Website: macys
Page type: cart
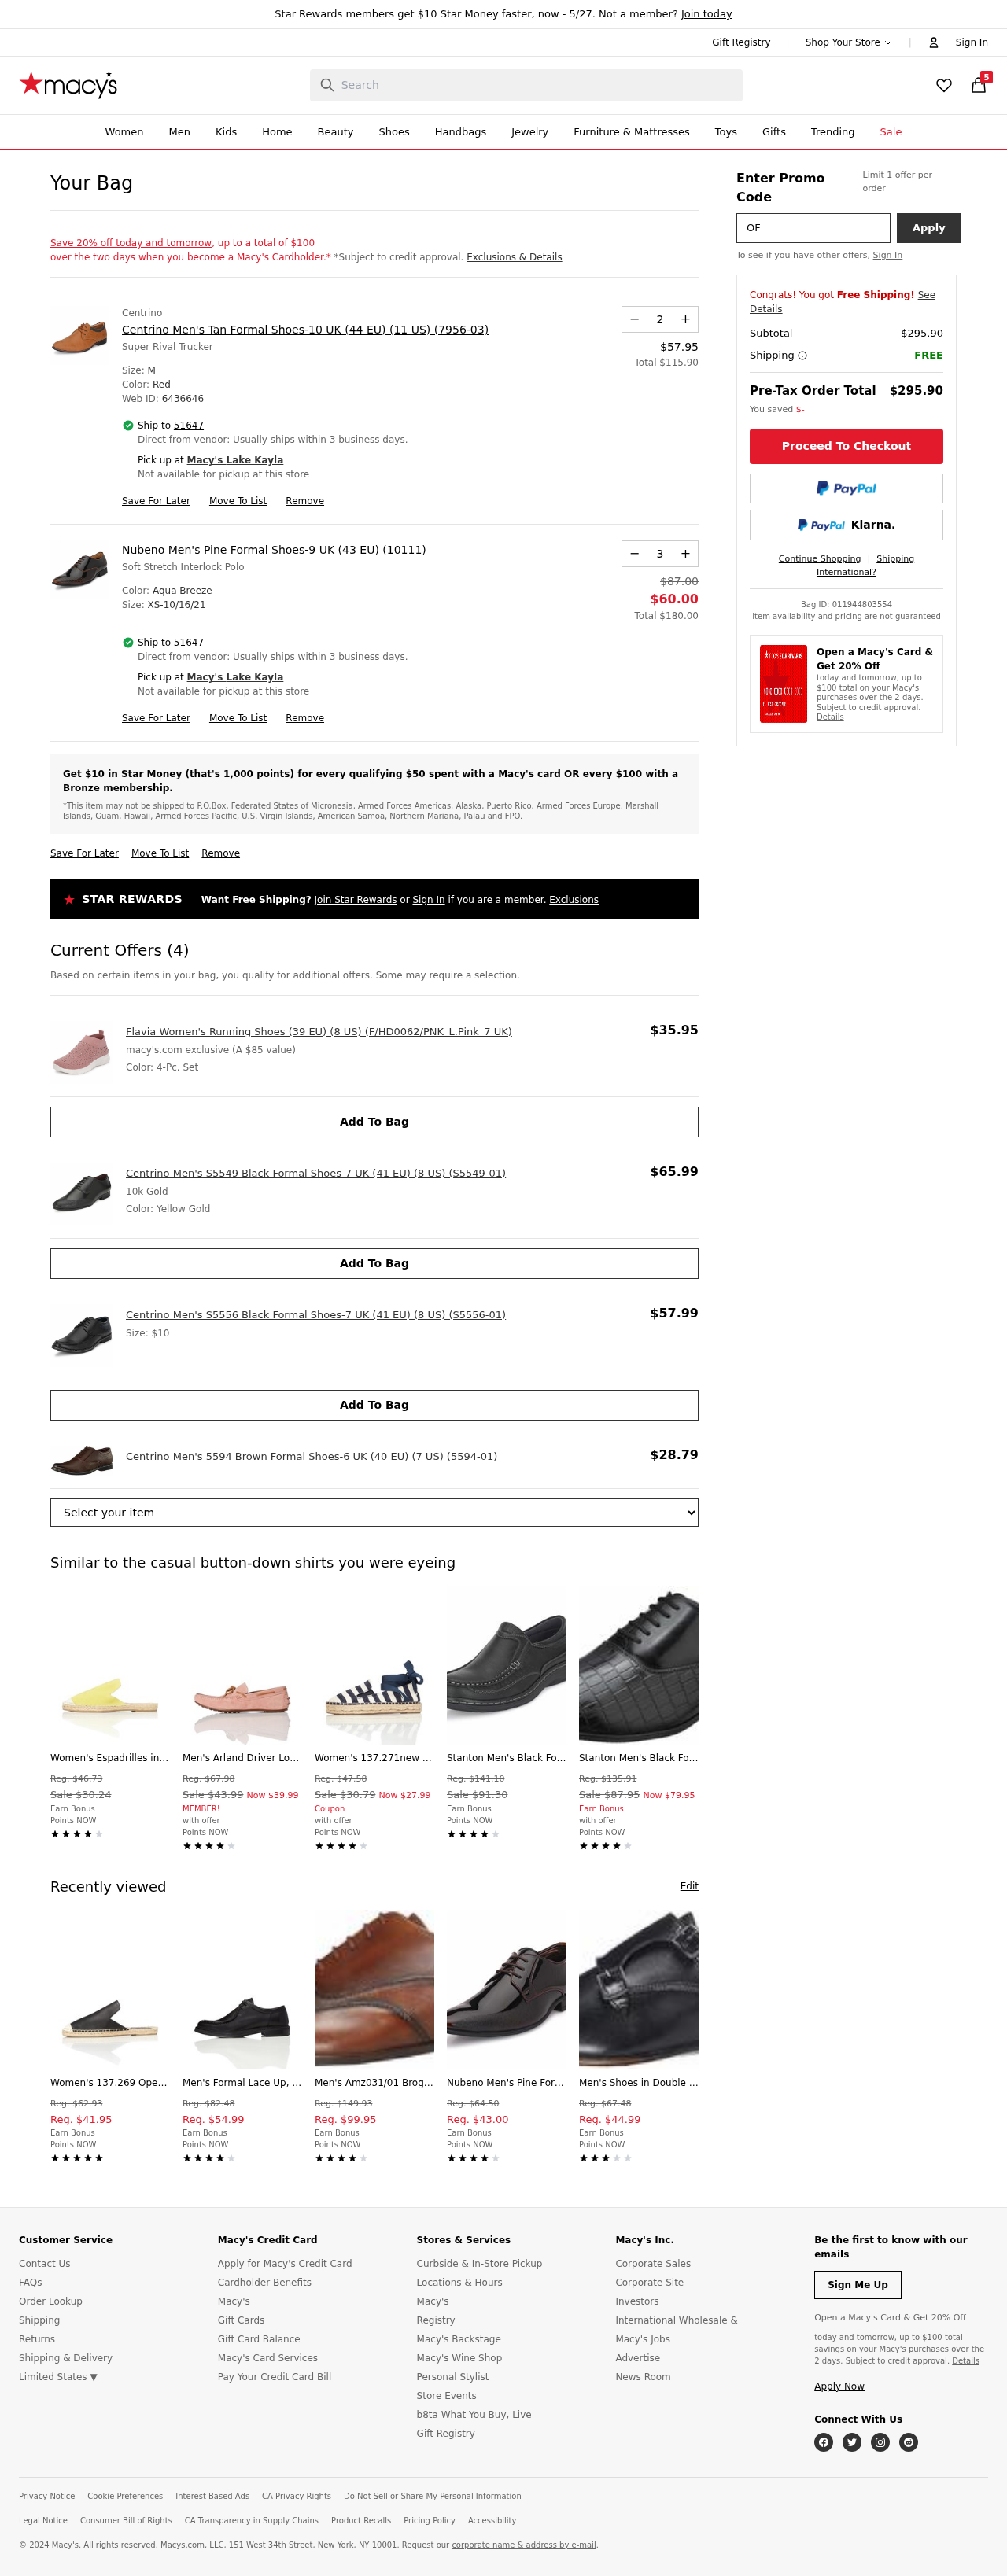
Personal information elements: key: PII_CITY
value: Lake Kayla
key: PII_POSTCODE
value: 51647
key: PII_PROMO_CODE
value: OFF38
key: PII_POSTCODE2
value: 51647
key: PII_CITY2
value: Lake Kayla
Product elements: key: PRODUCT1_BRAND
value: Centrino
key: PRODUCT1_NAME
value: Centrino Men's Tan Formal Shoes-10 UK (44 EU) (11 US) (7956-03)
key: PRODUCT1_PRICE
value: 57.95
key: PRODUCT1_QUANTITY
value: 2
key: PRODUCT2_NAME
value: Nubeno Men's Pine Formal Shoes-9 UK (43 EU) (10111)
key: PRODUCT2_PRICE
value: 60
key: PRODUCT2_QUANTITY
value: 3
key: PRODUCT3_NAME
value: Flavia Women's Running Shoes (39 EU) (8 US) (F/HD0062/PNK_L.Pink_7 UK)
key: PRODUCT3_PRICE
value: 35.95
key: PRODUCT4_NAME
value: Centrino Men's S5549 Black Formal Shoes-7 UK (41 EU) (8 US) (S5549-01)
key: PRODUCT4_PRICE
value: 65.99
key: PRODUCT5_NAME
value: Centrino Men's S5556 Black Formal Shoes-7 UK (41 EU) (8 US) (S5556-01)
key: PRODUCT5_PRICE
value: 57.99
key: PRODUCT6_NAME
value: Centrino Men's 5594 Brown Formal Shoes-6 UK (40 EU) (7 US) (5594-01)
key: PRODUCT6_PRICE
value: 28.79
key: PRODUCT1_TOTAL
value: Total $115.90
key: PRODUCT2_ORIGINAL_PRICE
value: $87.00
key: PRODUCT2_TOTAL
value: Total $180.00
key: PRODUCT7_NAME
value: Women's Espadrilles in Suede Loafer Slipper
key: PRODUCT7_ORIGINAL_PRICE
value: Reg. $46.73
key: PRODUCT7_SALE_PRICE
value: Sale $30.24
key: PRODUCT8_NAME
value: Men's Arland Driver Loafer Shoes
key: PRODUCT8_ORIGINAL_PRICE
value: Reg. $67.98
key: PRODUCT8_SALE_PRICE
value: Sale $43.99
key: PRODUCT8_PRICE
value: Now $39.99
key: PRODUCT9_NAME
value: Women's 137.271new Espadrilles
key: PRODUCT9_ORIGINAL_PRICE
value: Reg. $47.58
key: PRODUCT9_SALE_PRICE
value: Sale $30.79
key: PRODUCT9_PRICE
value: Now $27.99
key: PRODUCT10_NAME
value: Stanton Men's Black Formal Shoes-8 UK (42 EU) (9 US) (FK/DD-13/BLK)
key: PRODUCT10_ORIGINAL_PRICE
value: Reg. $141.10
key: PRODUCT10_SALE_PRICE
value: Sale $91.30
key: PRODUCT11_NAME
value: Stanton Men's Black Formal Shoes-11 UK (45 EU) (12 US) (2345/BLK)
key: PRODUCT11_ORIGINAL_PRICE
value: Reg. $135.91
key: PRODUCT11_SALE_PRICE
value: Sale $87.95
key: PRODUCT11_PRICE
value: Now $79.95
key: PRODUCT12_NAME
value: Women's 137.269 Open Back Slippers, Black, 8 US
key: PRODUCT12_ORIGINAL_PRICE
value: Reg. $62.93
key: PRODUCT12_PRICE
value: Reg. $41.95
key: PRODUCT13_NAME
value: Men's Formal Lace Up, Black (Black), 12 UK
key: PRODUCT13_ORIGINAL_PRICE
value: Reg. $82.48
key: PRODUCT13_PRICE
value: Reg. $54.99
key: PRODUCT14_NAME
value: Men's Amz031/01 Brogues, Brown, Womens 8
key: PRODUCT14_ORIGINAL_PRICE
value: Reg. $149.93
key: PRODUCT14_PRICE
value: Reg. $99.95
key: PRODUCT15_NAME
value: Nubeno Men's Pine Formal Shoes-9 UK (43 EU) (10121)
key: PRODUCT15_ORIGINAL_PRICE
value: Reg. $64.50
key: PRODUCT15_PRICE
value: Reg. $43.00
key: PRODUCT16_NAME
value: Men's Shoes in Double Monk Leather Finish, Black (Black), 6 UK
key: PRODUCT16_ORIGINAL_PRICE
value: Reg. $67.48
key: PRODUCT16_PRICE
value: Reg. $44.99
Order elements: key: ORDER_NUM_ITEMS
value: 5
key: ORDER_SUBTOTAL
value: $295.90
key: ORDER_SUBTOTAL2
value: $295.90
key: ORDER_ID
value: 011944803554
Search elements: key: HEADER_SEARCH
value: Search